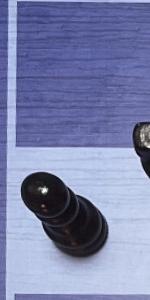
Label: Pawn_Black